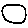
Label: moon